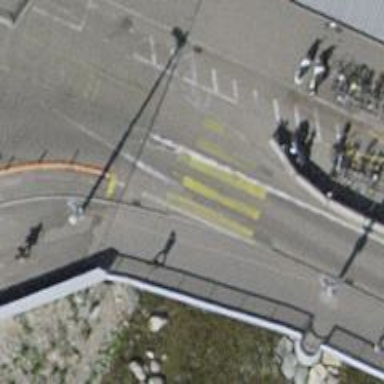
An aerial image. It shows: Bridge with asphalt surface connecting to living street and featuring opposite cycleway.